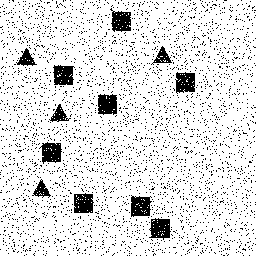
Squares: 8
Triangles: 4
Stars: 0
Total shapes: 12